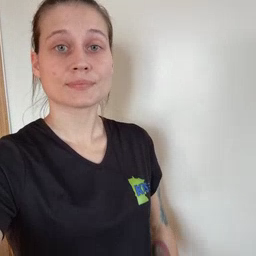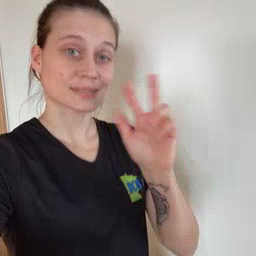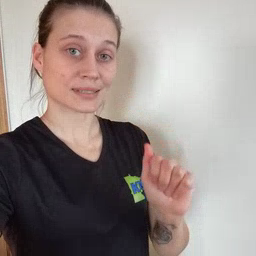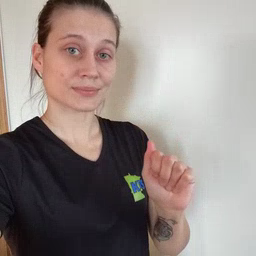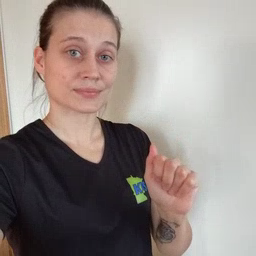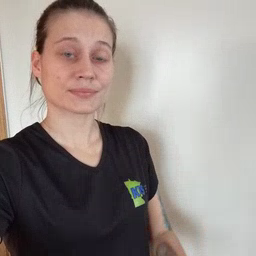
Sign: pizza